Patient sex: M
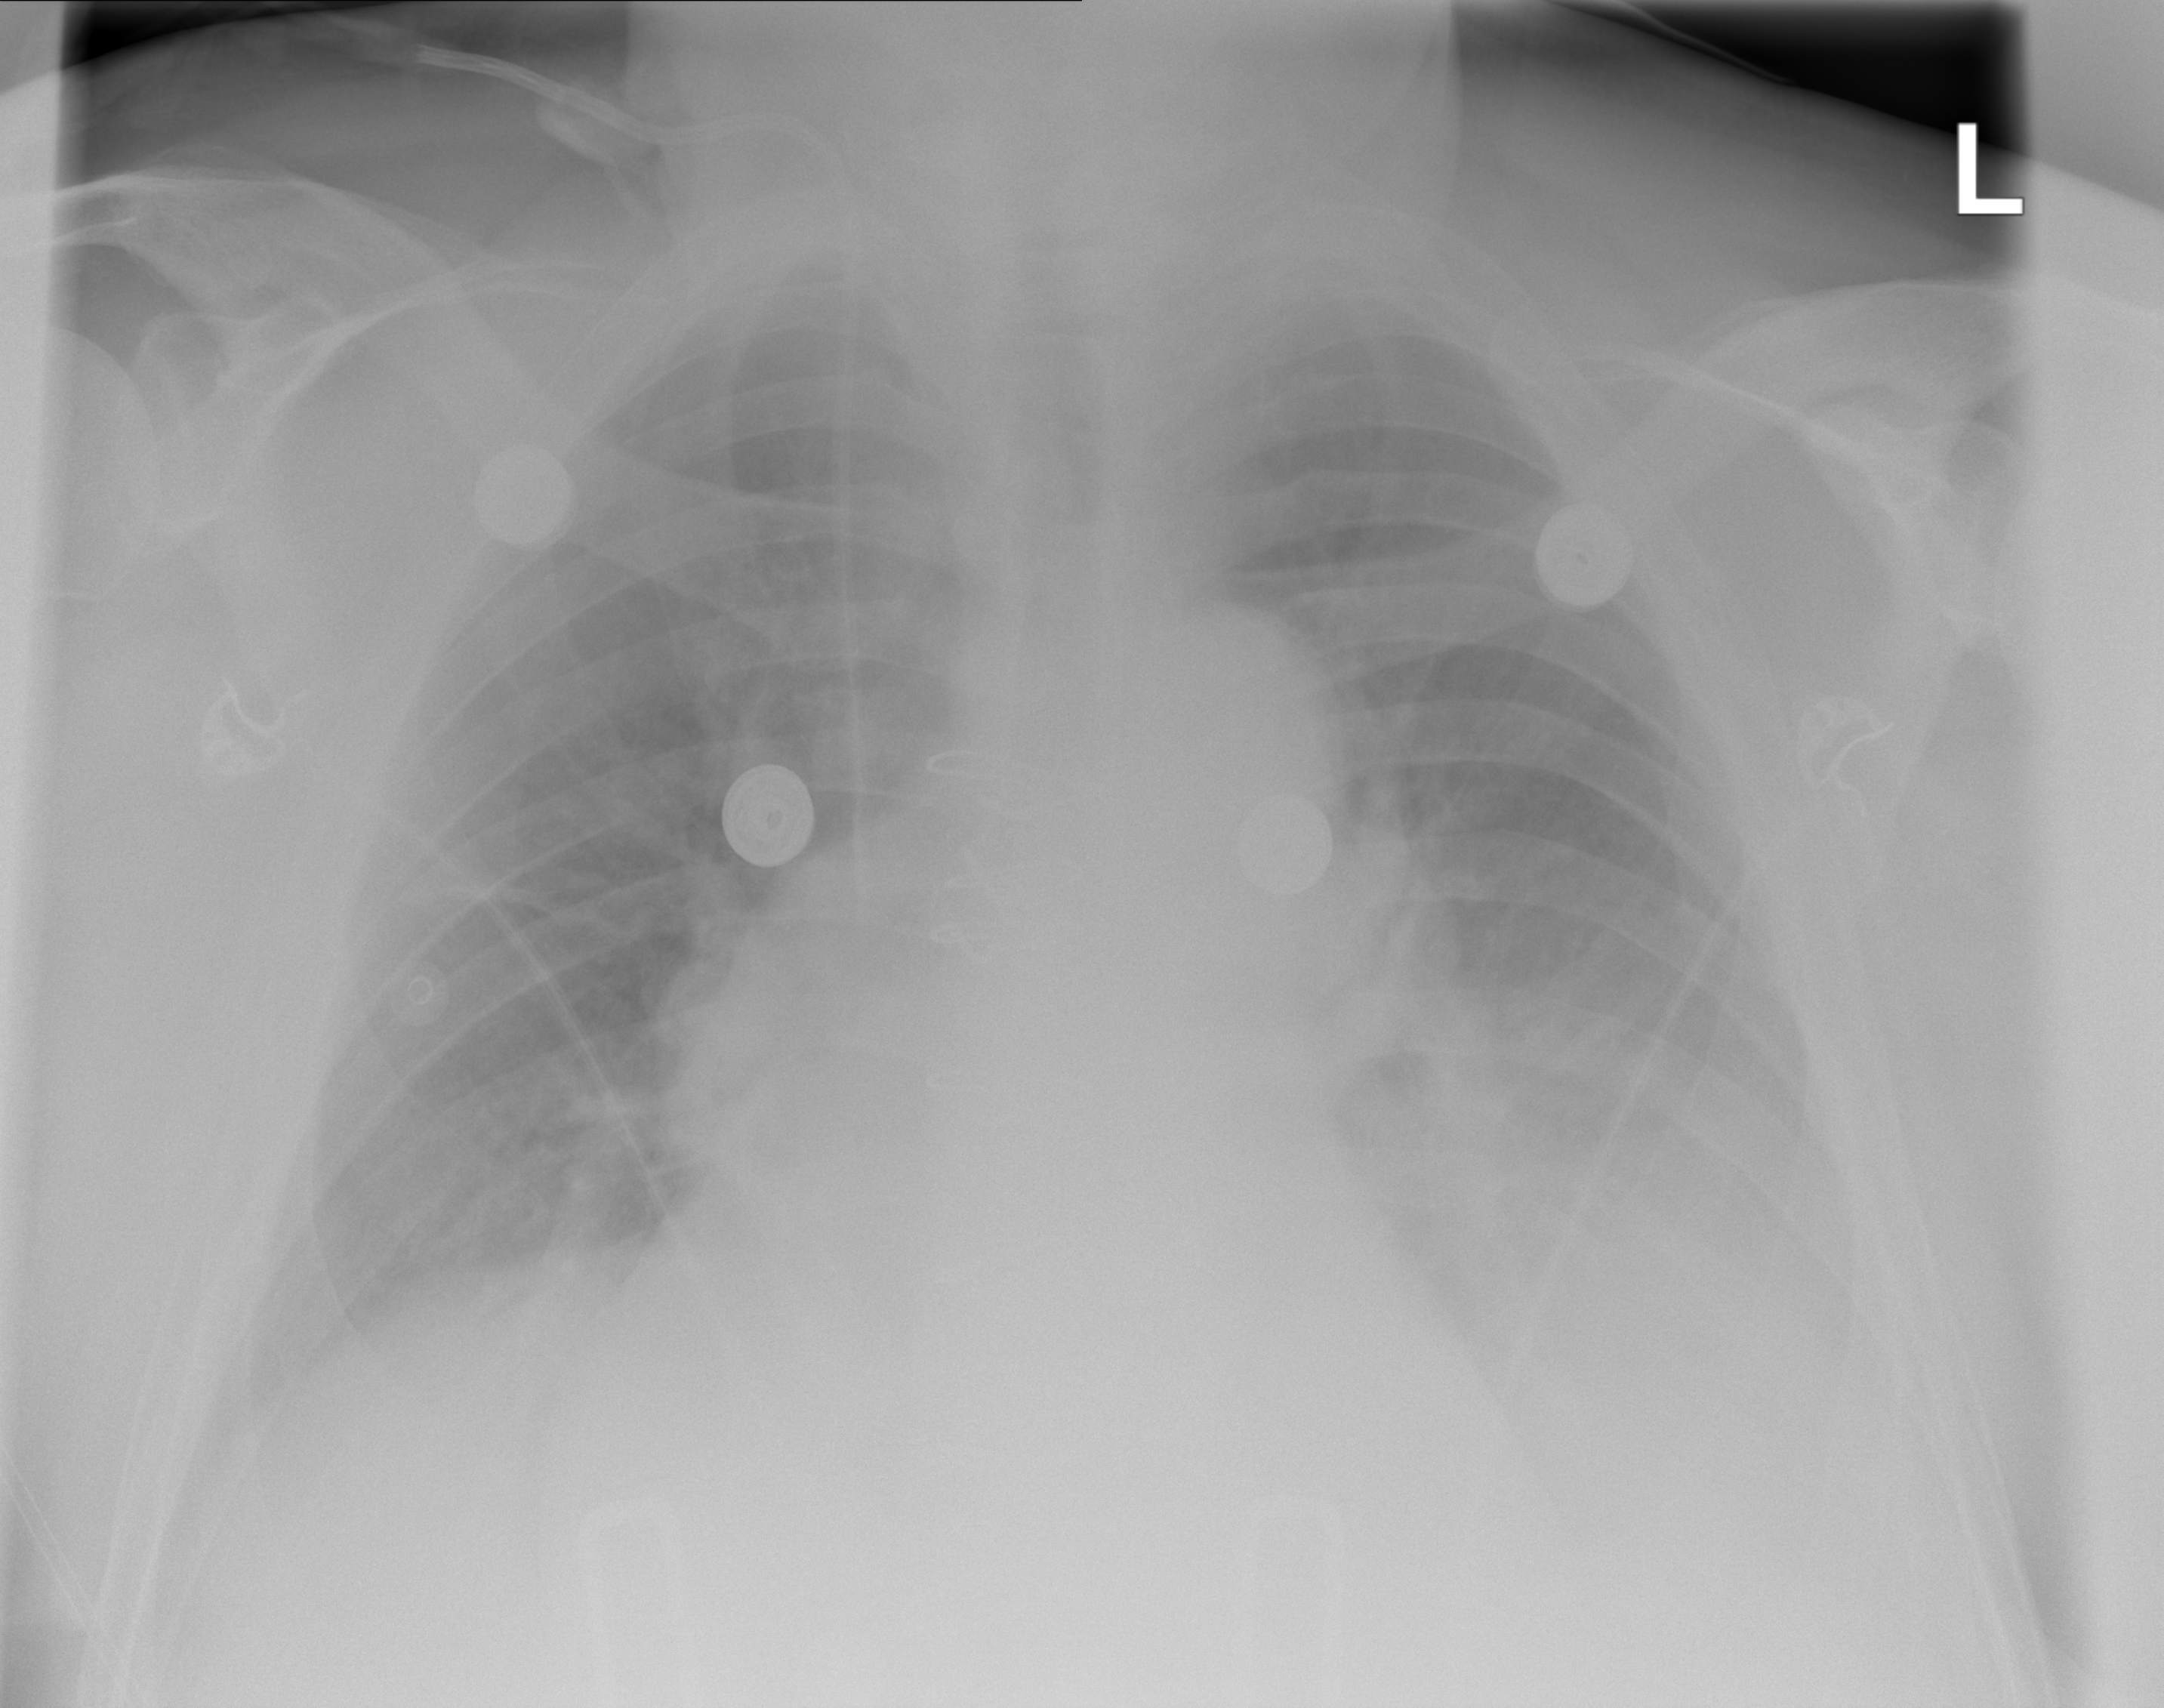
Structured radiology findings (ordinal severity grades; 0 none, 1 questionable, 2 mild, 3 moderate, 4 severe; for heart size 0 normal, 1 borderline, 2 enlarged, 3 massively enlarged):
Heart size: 2
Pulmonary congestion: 0
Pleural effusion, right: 2
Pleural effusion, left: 2
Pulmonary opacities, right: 0
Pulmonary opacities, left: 0
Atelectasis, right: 0
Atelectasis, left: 2